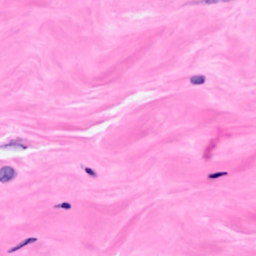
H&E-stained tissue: Breast